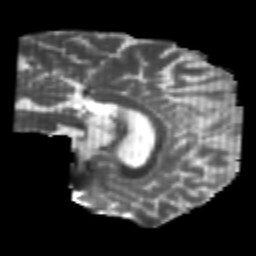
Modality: T2w
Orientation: sagittal
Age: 20
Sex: male
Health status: healthy
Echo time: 0.074 s